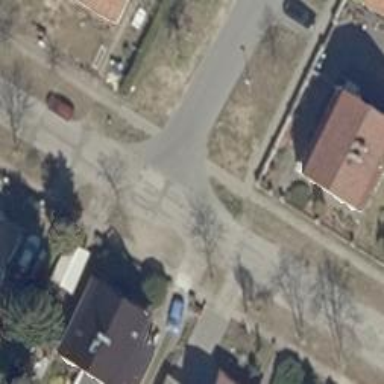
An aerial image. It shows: Residential road with asphalt surface. Sidewalk is present on the left side.